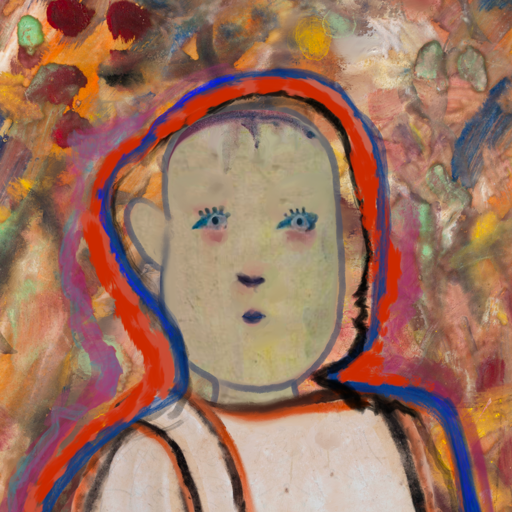
Background: Mother_And_Son_Mother, Head And Neck Front: Hill_Girl, Face Front: Hill_Girl, Bust: Roy_Bahadur, Hair Front: Experience, Head Accessory: Blank, Second Necklace: Blank, Necklace: Blank, Baby: Blank